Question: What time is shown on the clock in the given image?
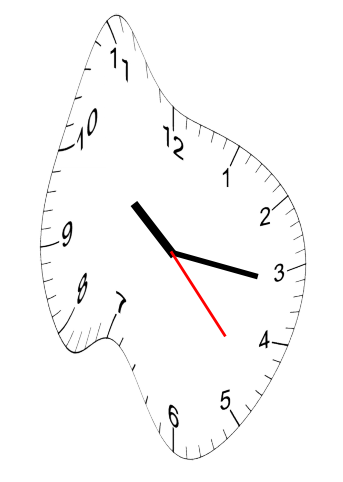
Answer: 10:16:23